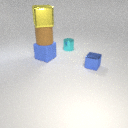
small cyan metal cylinder to the right of large blue rubber cube